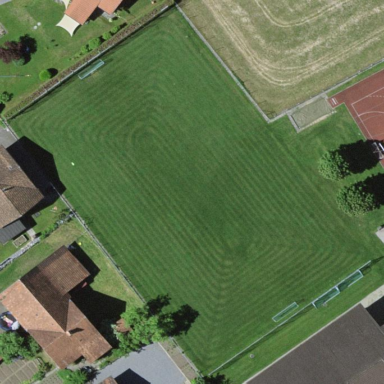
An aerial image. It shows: Grass pitch designated for soccer.